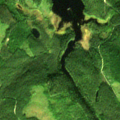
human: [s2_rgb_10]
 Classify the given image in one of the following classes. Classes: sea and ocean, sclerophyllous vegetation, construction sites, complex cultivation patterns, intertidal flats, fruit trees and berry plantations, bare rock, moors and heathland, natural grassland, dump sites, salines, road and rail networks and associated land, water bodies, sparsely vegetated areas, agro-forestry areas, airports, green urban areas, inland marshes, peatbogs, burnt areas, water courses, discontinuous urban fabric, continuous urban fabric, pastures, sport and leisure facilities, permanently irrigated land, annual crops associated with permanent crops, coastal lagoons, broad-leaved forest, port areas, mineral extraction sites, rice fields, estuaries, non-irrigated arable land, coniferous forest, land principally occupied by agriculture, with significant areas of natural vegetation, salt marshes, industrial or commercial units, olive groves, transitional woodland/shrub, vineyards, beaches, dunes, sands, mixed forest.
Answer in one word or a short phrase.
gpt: coniferous forest, mixed forest, water bodies